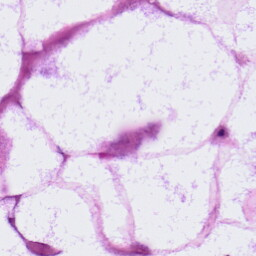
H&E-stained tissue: LymphNode